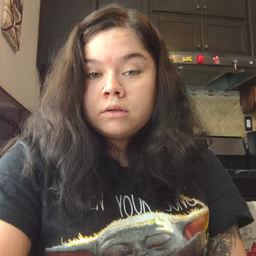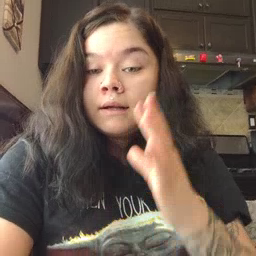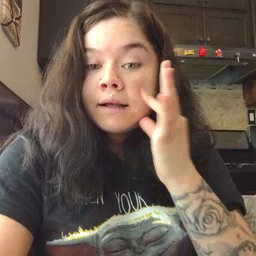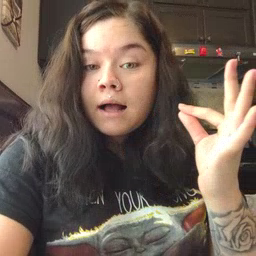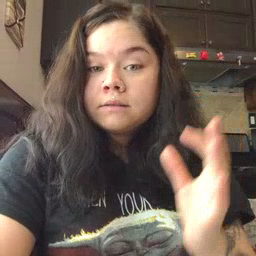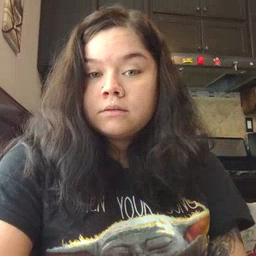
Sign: cat